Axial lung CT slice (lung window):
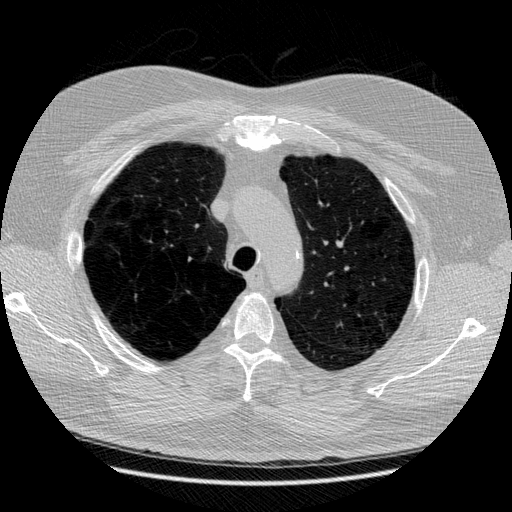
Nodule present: no